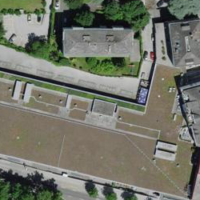
EUNIS habitat code: 54
Species observed at this site:
Sambucus nigra